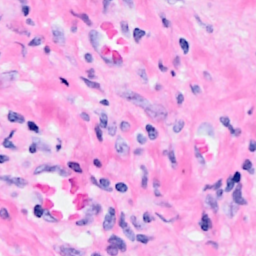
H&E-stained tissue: Breast